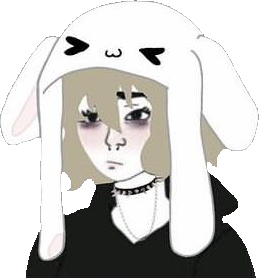
Label: 5_Doomer_Girl